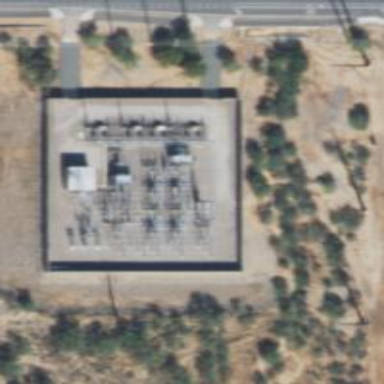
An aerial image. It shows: Switch used for power control.